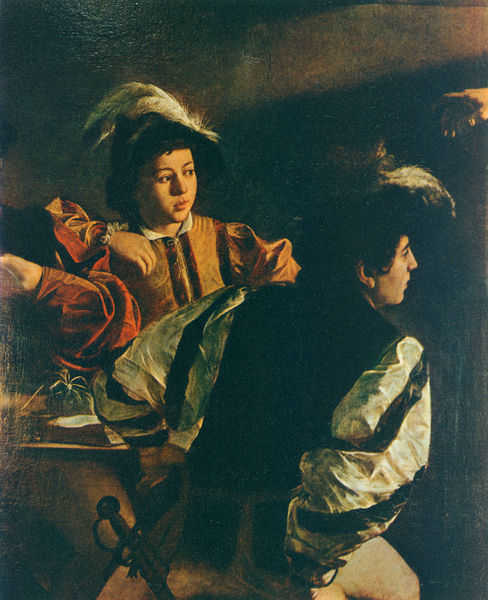
Titel: Berufung des Matthäus
Künstler: Michelangelo Merisi da Caravaggio
Institution: Rom, San Luigi dei Francesi
Schlagwörter: feder, gemälde, hand, mann, menschen, finger, hut, licht, tisch, blick, hemd, kragen, mensch, ärmel, kontrast, kopfbedeckung, jungen, streifen, junge, griff, buch, schwert, säbel, waffe, degen, beutel, licht und schatten, geldbeutel, caravaggio, jhut, geldbeuteö